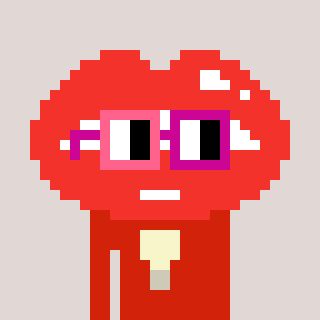
a pixel art character with square pink and red glasses, a lips-shaped head and a red-colored body on a warm background